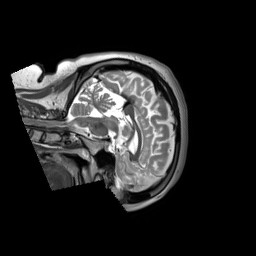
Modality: T2w
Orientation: sagittal
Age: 45
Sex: female
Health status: ill
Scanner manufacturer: siemens
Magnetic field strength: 3 T
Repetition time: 2.8 s
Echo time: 0.326 s